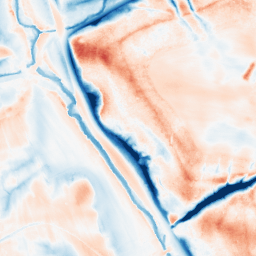
Category: classical
Decomposition family: gaussian
Decomposition parameters: sigma: 10
Upsampling method: cubic_catmull_rom
Upsampling parameters: scale: 4
Upsampling scale: 4